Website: apple
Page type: payment
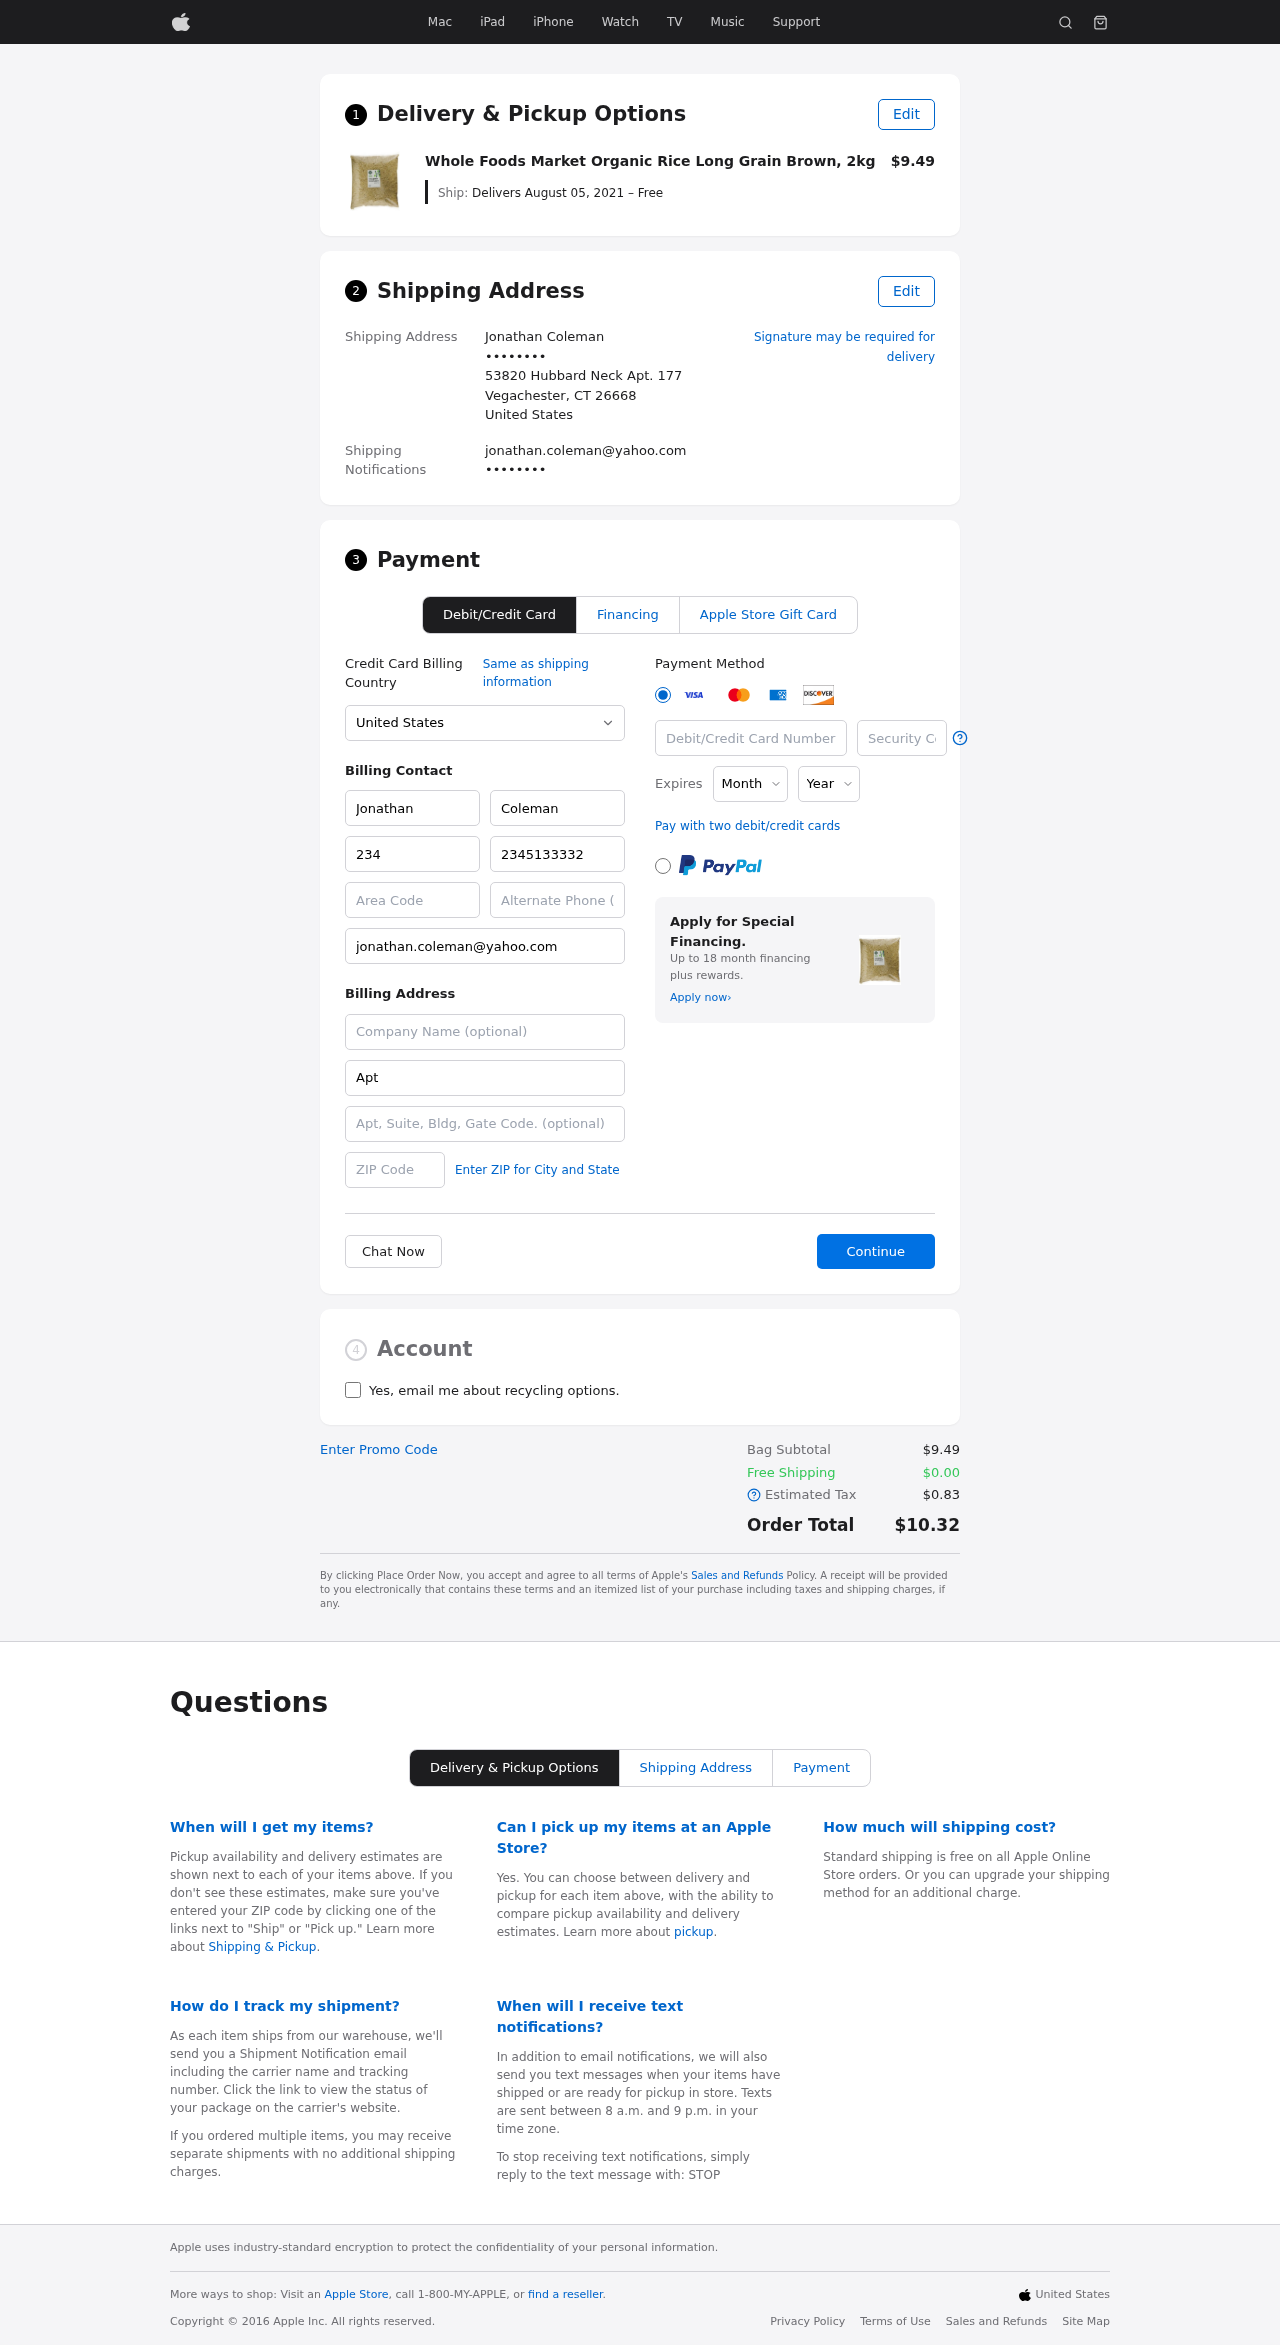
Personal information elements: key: PII_CARD_CVV
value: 4408
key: PII_CARD_EXPIRY_MONTH
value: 01
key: PII_CARD_EXPIRY_YEAR
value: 27
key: PII_CARD_NUMBER
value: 3781 6587 6383 238
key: PII_CITY_STATE_ZIP
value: Vegachester, CT 26668
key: PII_COUNTRY
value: United States
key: PII_EMAIL
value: jonathan.coleman@yahoo.com
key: PII_EMAIL2
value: jonathan.coleman@yahoo.com
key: PII_FIRSTNAME
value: Jonathan
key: PII_FULLNAME
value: Jonathan Coleman
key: PII_LASTNAME
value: Coleman
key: PII_PHONE3
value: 2345133332
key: PII_PHONE_AREA
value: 234
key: PII_POSTCODE2
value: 28738
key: PII_SECURITY_CODE
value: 728
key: PII_STREET
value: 53820 Hubbard Neck Apt. 177
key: PII_STREET2
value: Apt. 135
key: PII_PHONE
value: ••••••••
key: PII_PHONE2
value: ••••••••
Product elements: key: PRODUCT1_NAME
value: Whole Foods Market Organic Rice Long Grain Brown, 2kg
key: PRODUCT1_PRICE
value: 9.49
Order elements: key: ORDER_DELIVERY_DATE
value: Delivers August 05, 2021 – Free
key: ORDER_SUBTOTAL
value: $9.49
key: ORDER_SHIPPING_COST
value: $0.00
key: ORDER_TAX
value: $0.83
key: ORDER_TOTAL
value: $10.32